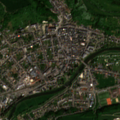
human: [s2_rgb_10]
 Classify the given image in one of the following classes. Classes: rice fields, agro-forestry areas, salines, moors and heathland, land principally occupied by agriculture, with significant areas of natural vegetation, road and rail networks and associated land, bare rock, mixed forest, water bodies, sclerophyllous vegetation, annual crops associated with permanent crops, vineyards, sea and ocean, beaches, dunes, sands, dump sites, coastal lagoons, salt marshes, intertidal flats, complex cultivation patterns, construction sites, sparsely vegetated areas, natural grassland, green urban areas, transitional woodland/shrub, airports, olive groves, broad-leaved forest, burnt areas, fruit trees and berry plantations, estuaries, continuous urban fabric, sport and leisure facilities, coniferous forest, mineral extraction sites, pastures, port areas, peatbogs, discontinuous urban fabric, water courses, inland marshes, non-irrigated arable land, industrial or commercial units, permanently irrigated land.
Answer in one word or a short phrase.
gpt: discontinuous urban fabric, industrial or commercial units, non-irrigated arable land, pastures, land principally occupied by agriculture, with significant areas of natural vegetation, broad-leaved forest